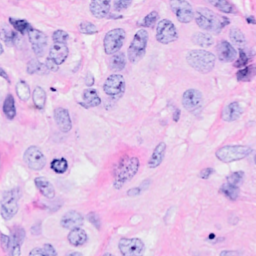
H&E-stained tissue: Breast